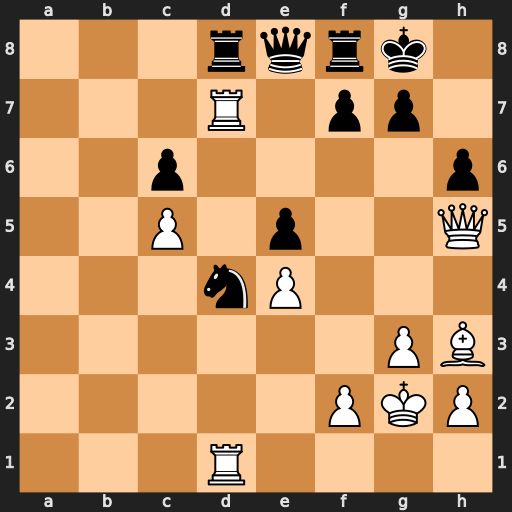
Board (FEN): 3rqrk1/3R1pp1/2p4p/2P1p2Q/3nP3/6PB/5PKP/3R4
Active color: w
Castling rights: -
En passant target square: -
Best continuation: Rxd8 Qxd8 Qxe5